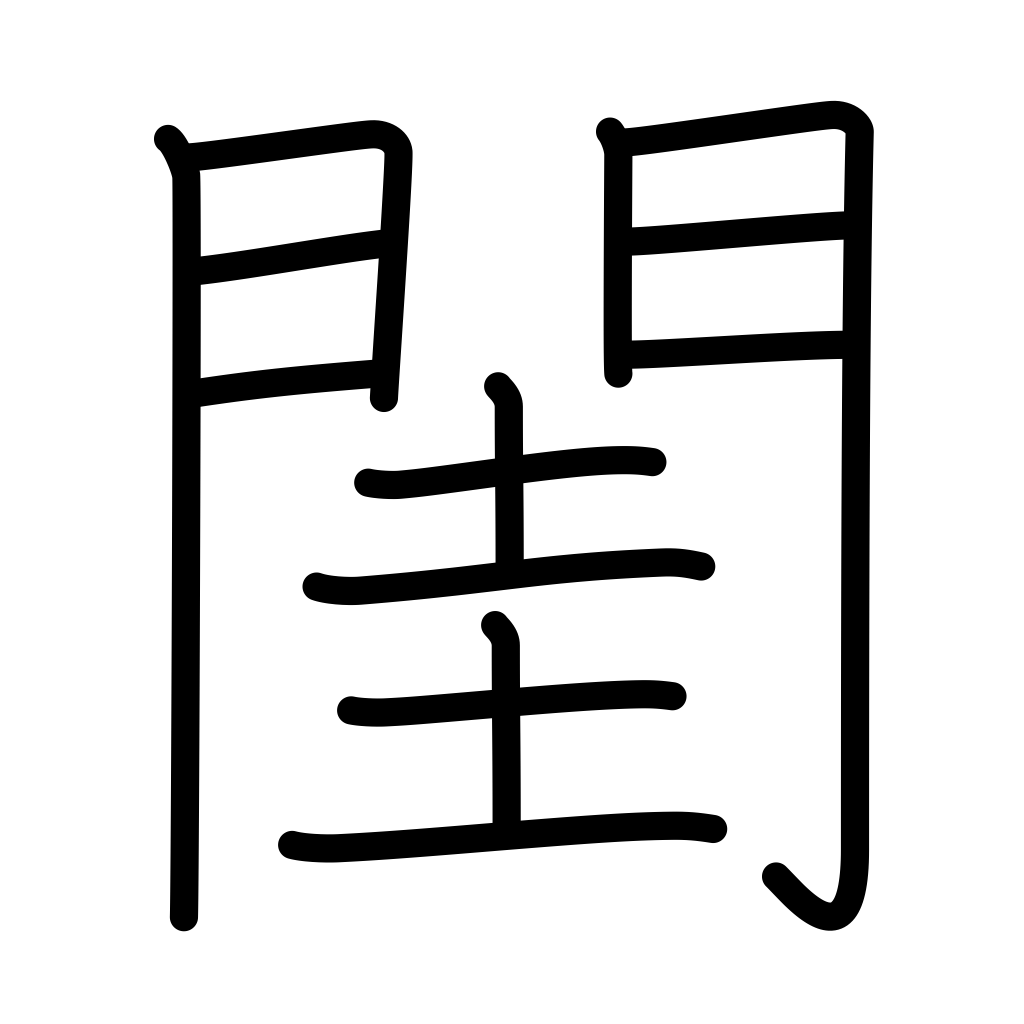
Meaning: bedroom